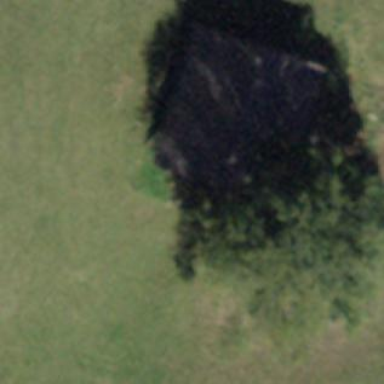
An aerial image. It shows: Rural barn.